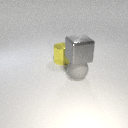
large yellow metal cylinder to the left of large gray rubber sphere